Interaction volume radius: 5 \u00c5
Interaction volume height: 15 \u00c5
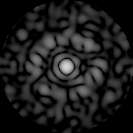
Disorder parameter: 0.814